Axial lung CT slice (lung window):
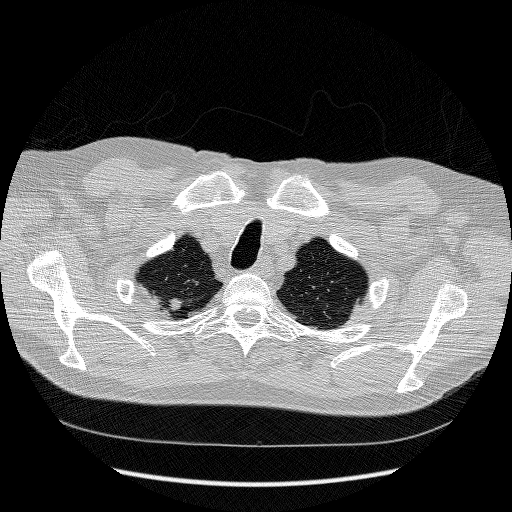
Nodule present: no